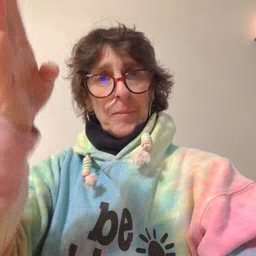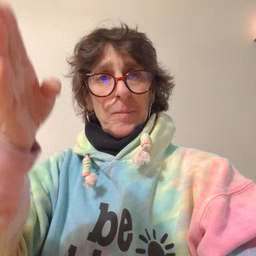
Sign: hello